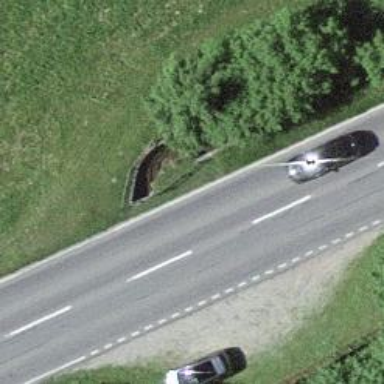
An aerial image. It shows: Culvert tunnel.